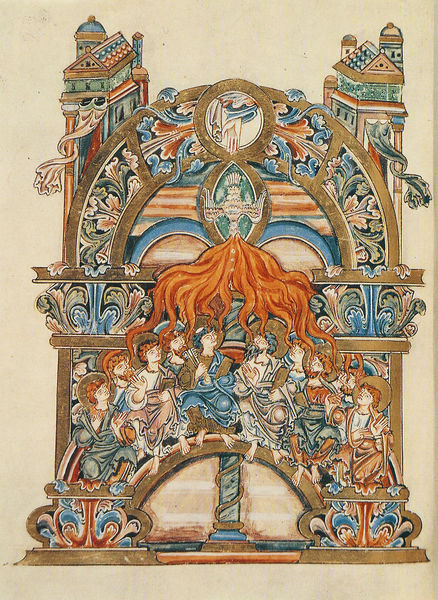
Titel: Benediktionale - Pontifikale
Standort: Herkunftsort: Winchester (EU - GB)
Institution: Rouen, Bibliothèque Municipale
Schlagwörter: blau, feuer, männer, orange, säule, dach, haus, rot, malerei, bibel, taube, häuser, gold, kamin, bogen, burg, türme, flammen, altar, god, jünger, wandbild, apostel, pfingsten, heiliger geist, ausschüttung, people, bird, houses, fire, flames, interconnected, 10 rotschöpfe